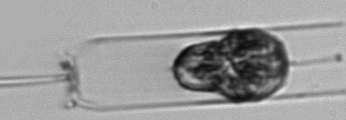
Label: Ditylum_brightwellii